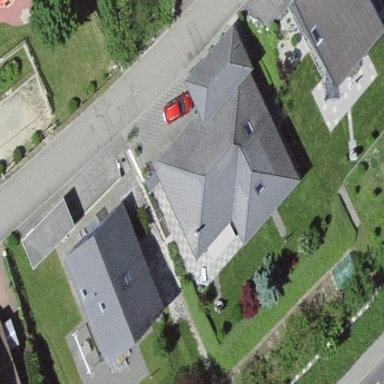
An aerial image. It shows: Residential building.